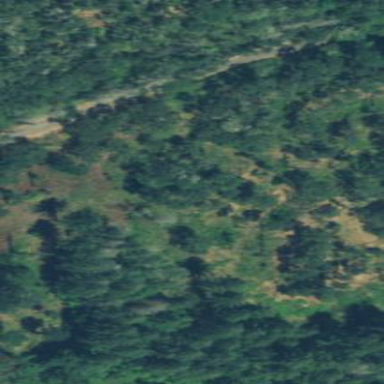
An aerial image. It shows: Area covered in scrub vegetation.